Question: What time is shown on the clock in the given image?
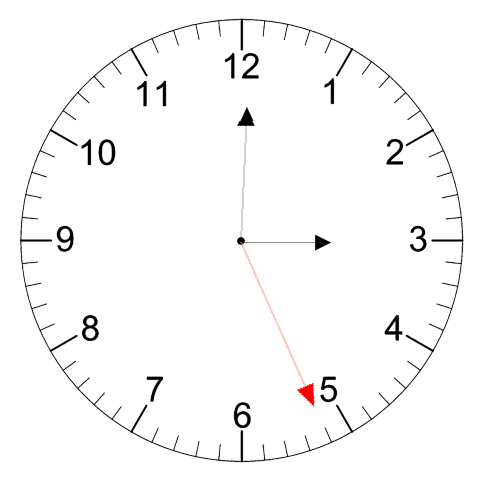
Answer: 03:00:26